Question: I'm building this app about my city. I'm using a tabbarcontroller with 4 tabs: "What to do, Where to eat, Where to stay and Services". For example, if I go to "Where to eat" a tableviewcontroller shows a table with "Table service", "Counter service", "Snaks", etc. Going into table services, you get "Italian", "Mexican", etc. So as you can see, I have a lot of tables to show everything I want. And my storyboard is getting pretty slow (too many scenes). The question is, is this the correct way to creat an app like this? I'm attaching a screenshot of my storyboard so you guys have an idea of what does it look like. All the scenes are tableviewcontrollers, except the root whitch is a tabbarcontroller.
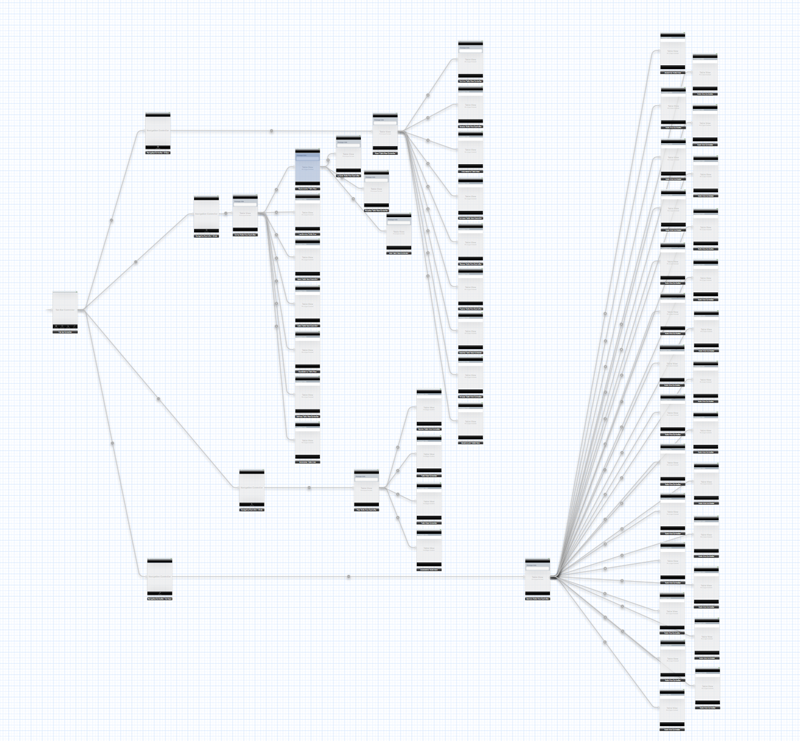
Answer: Probably this tutorial will be useful for you:
<URL>